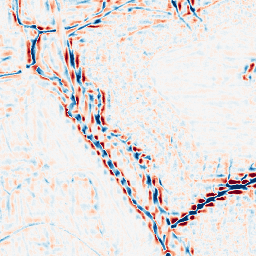
Category: wavelet
Decomposition family: wavelet_reverse_biorthogonal
Decomposition parameters: wavelet: rbio1.3
level: 3
Upsampling method: quintic
Upsampling parameters: scale: 2
Upsampling scale: 2